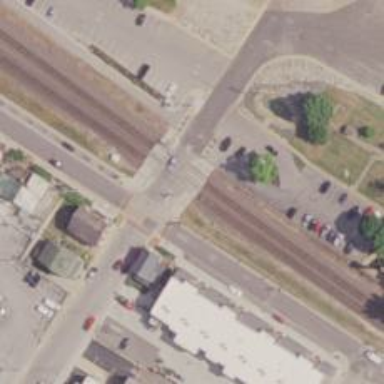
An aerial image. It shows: Uncontrolled railway crossing with lights and saltire markings.